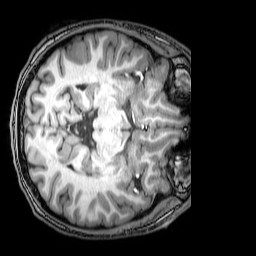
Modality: T1w
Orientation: axial
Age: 18
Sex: male